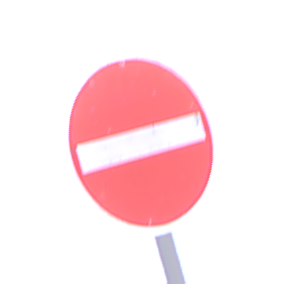
Verkehrszeichen: VerbotDerEinfahrt
Umgebung: Outdoor, Beach
Tageszeit: SunriseSunset
Wetter: Overcast
Licht: Natural
Jahreszeit: NotSpecified
Kontrast: LowContrast